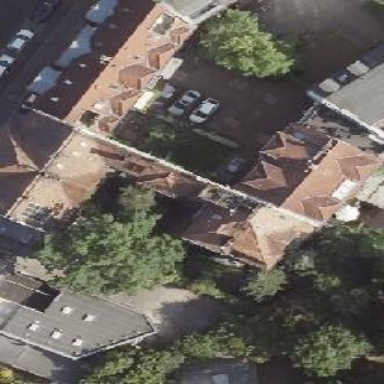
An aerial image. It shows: Beige building with red gambrel roof. The building is used for both residential and commercial purposes.